Field crop: tomato
Growth stage: 1
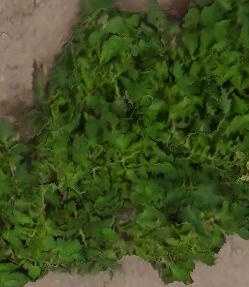
Species: tomato